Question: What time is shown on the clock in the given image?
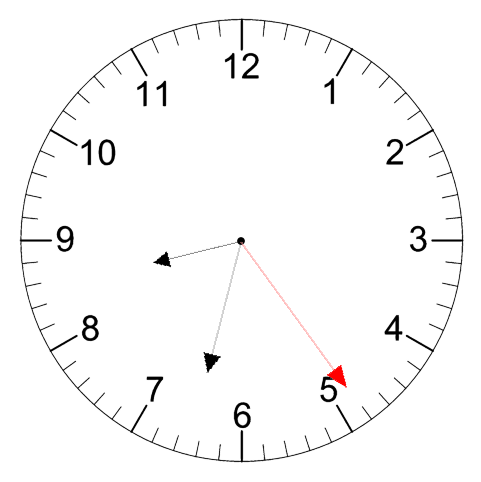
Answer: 08:32:24